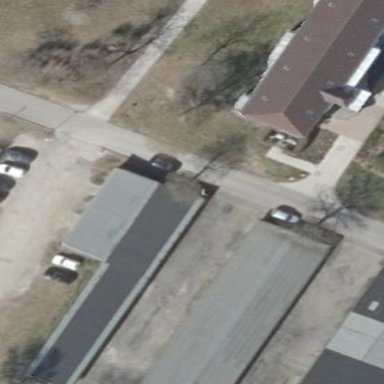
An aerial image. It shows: Group of garages.